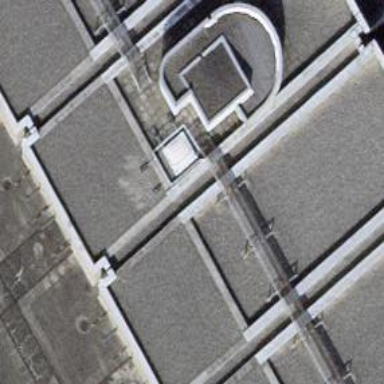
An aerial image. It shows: Transformer.